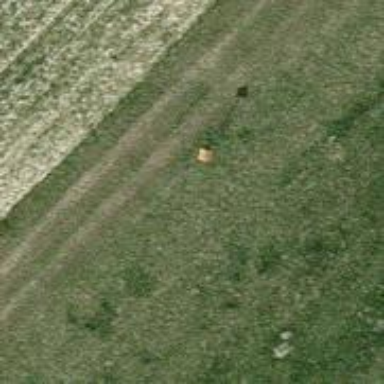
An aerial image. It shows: Aerial marker on pole.